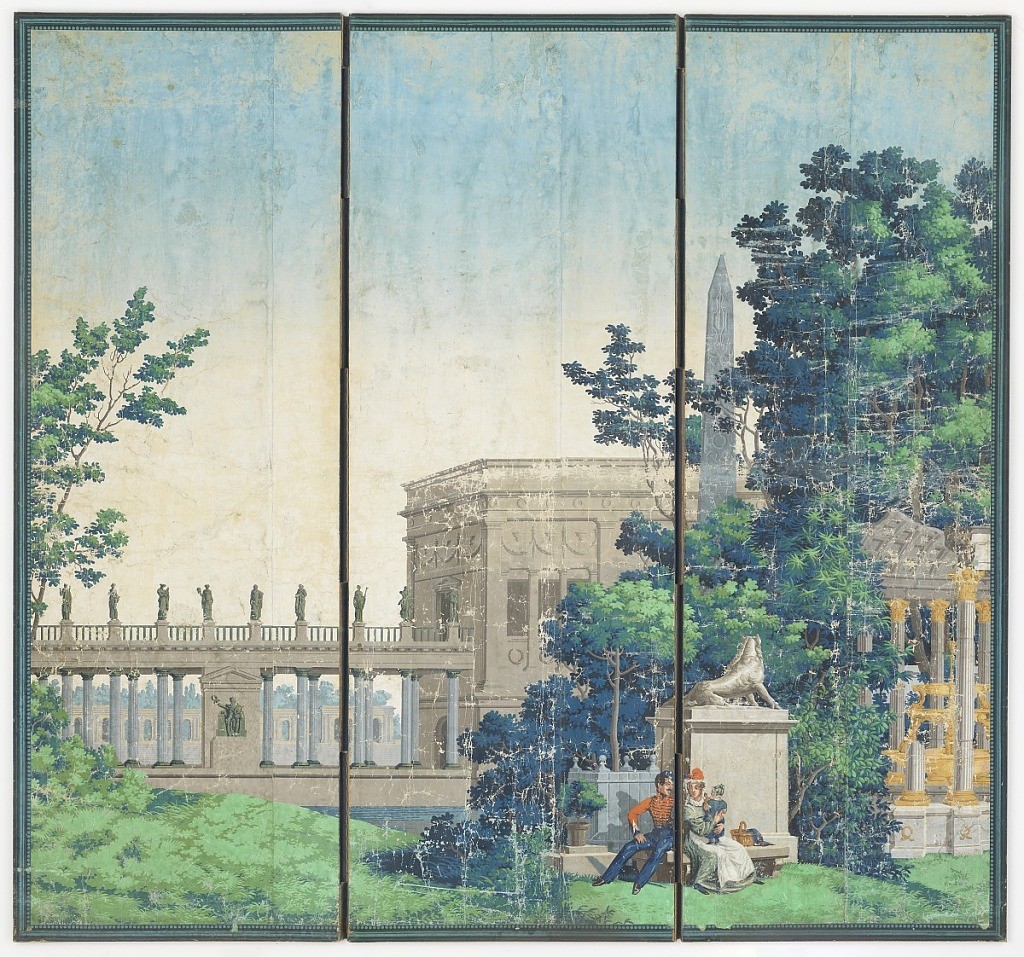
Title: Screen Decorated with 'Les Jardins Français'
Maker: Zuber & Cie, Rixheim, Alsace, France, founded 1797
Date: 1821
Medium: block printed on paper
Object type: screen
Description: Three panel screen, featuring classically-styled building in center, with colonnade running to left side of panel, containing nine figural sculptures. In front of building is obelisk. In foreground are two seated figures, with woman holding small child, in front of monument topped with beast. The back of each screen is divided into three sections by crossbars, each containing a printed green square on dark gray ground.